Question: The following code plots 4 line graphs, one for each species, showing different lines for each treatment (see link "Plot").
'''
library(ggplot2)
library(Rmisc)
library(reshape2)
melt <- melt(allcl, id=c("TREATMENT", "TIME"), value.name="Surface_area", variable.name = "Species")
x <- summarySE(melt, measurevar = "Surface_area", groupvars = c("TIME", "TREATMENT", "Species") )
p<-list()
for(i in 3:ncol(allcl)){
graph <- subset(x, Species == colnames(allcl)[i])
p[[i]]<- ggplot(graph, aes(x=TIME, y=Surface_area, group=TREATMENT,colour=TREATMENT)) +
geom_line(size=1) +
facet_grid(~Species)+
geom_point()+
geom_errorbar(aes(ymin=Surface_area-se, ymax=Surface_area+se), width=.2,
position=position_dodge(0.05))+
ggtitle(unique(graph$Species))+
theme_classic()+
theme(panel.border = element_blank(),
axis.line.x = element_line(size = 0.5, linetype = "solid", colour = "black"),
axis.line.y = element_line(size = 0.5, linetype = "solid", colour = "black"),
axis.text.x = element_text(angle=0, vjust=0.5))+
scale_x_continuous(breaks=seq(0,2,1),
labels=c("T0", "T1","T2"))
}
multiplot(p[[3]], p[[4]], p[[5]], p[[6]],
cols=2)
'''

However as they all share the same axes, I want to plot them on a combined axis using facet_wrap. The problem is that when I add
'''
+ facet_wrap(~Species)
'''
The graphs do not converge. I think it has something to do with using this function with a loop.
'''
structure(list(TREATMENT = structure(c(1L, 1L, 1L, 2L, 2L, 2L,
3L, 3L, 3L, 4L, 4L, 4L, 1L, 1L, 1L, 2L, 2L, 2L, 3L, 3L, 3L, 4L,
4L, 1L, 1L, 1L, 2L, 2L, 2L, 3L, 3L, 3L, 4L, 4L),
.Label = c("TREAT1", "TREAT2", "TREAT3", "TREAT4"), class = "factor"),
TIME = c(0L, 0L, 0L, 0L, 0L, 0L, 0L, 0L, 0L, 0L, 0L, 0L, 1L, 1L, 1L, 1L, 1L,
1L, 1L, 1L, 1L, 1L, 1L, 2L, 2L, 2L, 2L, 2L, 2L, 2L, 2L, 2L, 2L,
2L), Species1 = c(32.57575758, 36.79525223, 29.47368421, 26.51757188,
32.73542601, 22.56097561, 38.94080997, 28.93772894, 32.47863248,
38.44221577, 43.40425532, 33.48017621, 64.<PHONE>, 53.40314136,
46.88995215, 44.<PHONE>, 60.58823529, 58.<PHONE>, 70.24793388,
69.91525424, 74.<PHONE>, 78.88198758, 60.40268456, 77.27272727,
70.52631579, 63.28125, 61.<PHONE>, 68.42105263, 70.90909091,
91.38576779, 98.80597015, 99, 87.<PHONE>, 80.<PHONE>),
Species2 = c(29.48328267, 28.82352941, 30.74433657, 42.85714286, 30.56379822,
31.46417445, 21.77121771, 32.89036545, 24.<PHONE>, 33.62689661, 33.99339934,
33.26039387, 39.<PHONE>, 39.61352657, 45, 32.95454545, 40, 59.80392157,
61.74863388, 63.30275229, 68.<PHONE>, 48.87892377, 56.<PHONE>,
34.30656934, 51.51515152, 57.95454545, 42.59259259, 31.64556962,
47.52475248, 85.<PHONE>, 97.<PHONE>, 100, 60.62176166, 55.<PHONE>),
Species3 = c(45.<PHONE>, 25.72178478, 32.<PHONE>, 25.22255193,
28.<PHONE>, 44.<PHONE>, 25.44378698, 43.<PHONE>, 43.24324324,
26.<PHONE>, 26.47058824, 25.67567568, 69.87951807, 35.51020408,
39.86486486, 45.<PHONE>, 41.<PHONE>, 67.37288136, 47.24137931,
75.87939698, 75.55555556, 50.93333333, 42.<PHONE>, 68.87966805,
45.39473684, 53.53535354, 49.25373134, 40.38461538, 47.48201439,
81.96078431, 99.<PHONE>, 92.68292683, 70.42253521, 41.93548387),
Species4 = c(41.<PHONE>, 42.31974922, 31.34920635, 44.56521739,
41.57782516, 30.44982699, 43.24324324, 34.21052632, 28.45188285,
36.91508875, 38.40304183, 35.42713568, 72.72727273, 73.75886525,
62.38095238, 56.50969529, 62.80487805, 81.32780083, 66.66666667,
82.57261411, 80.43478261, 73, 64.375, 83.52272727, 83.58208955,
88.49206349, 78.89908257, 59.<PHONE>, 87.82608696, 88, 98.<PHONE>,
97.61904762, 82.60869565, 61.99376947)),
.Names = c("TREATMENT", "TIME", "Species1", "Species2", "Species3", "Species4"),
class = "data.frame", row.names = c(NA, -34L))
'''
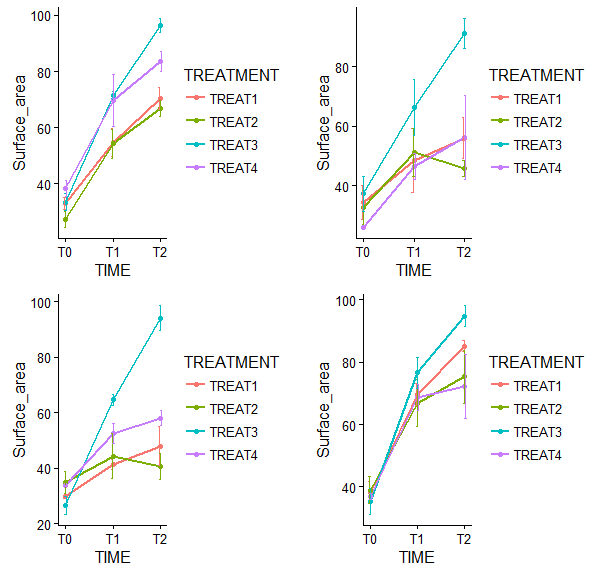
Answer: Once you 'melt' your dataset and generate the summary statistics, you can simply plot it without using the 'for' loop.
'''
p <- ggplot(x, aes(x=TIME, y=Surface_area, group=TREATMENT,colour=TREATMENT)) +
geom_line(size=1) +
facet_wrap(~Species)+
geom_point()+
geom_errorbar(aes(ymin=Surface_area-se, ymax=Surface_area+se), width=.2,
position=position_dodge(0.05))+
ggtitle(unique(graph$Species))+
theme_classic()+
theme(panel.border = element_blank(),
axis.line.x = element_line(size = 0.5, linetype = "solid", colour = "black"),
axis.line.y = element_line(size = 0.5, linetype = "solid", colour = "black"),
axis.text.x = element_text(angle=0, vjust=0.5))+
scale_x_continuous(breaks=seq(0,2,1),
labels=c("T0", "T1","T2"))
p
'''
<URL>